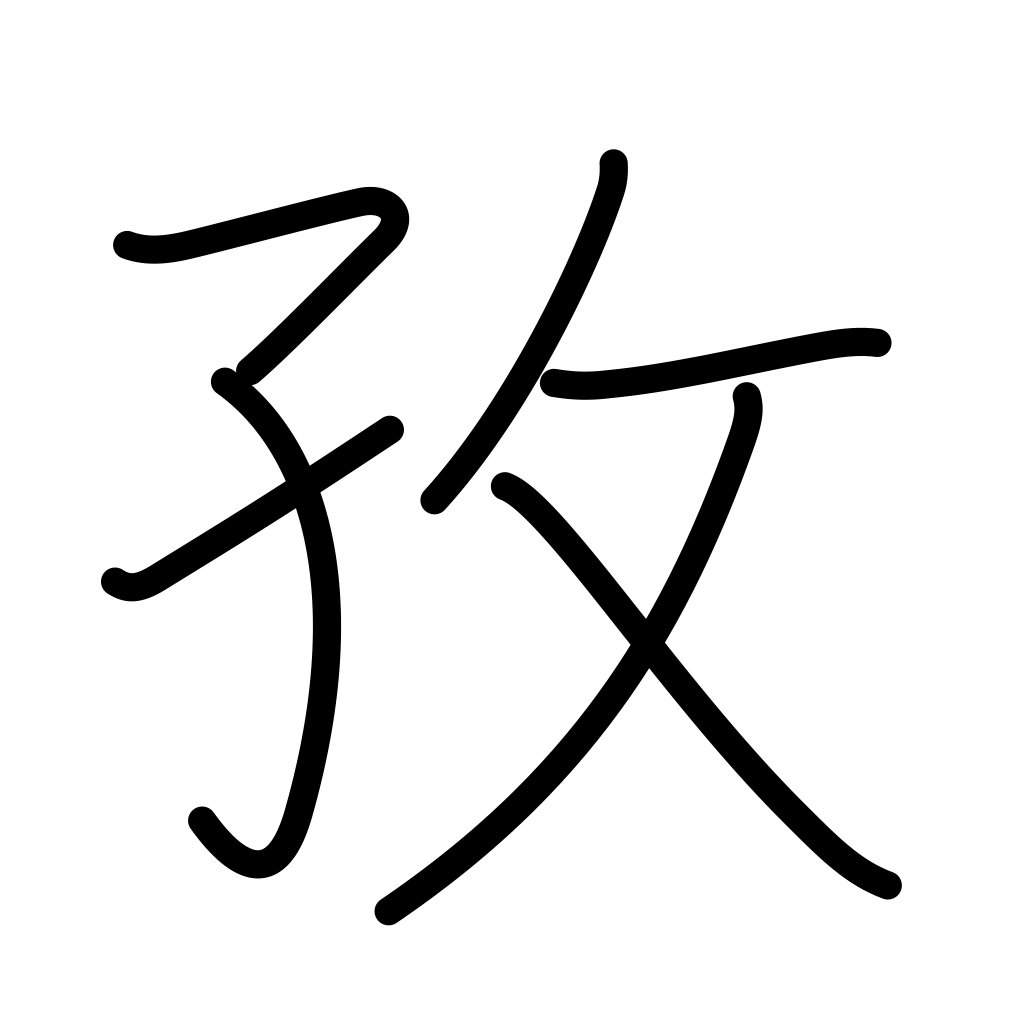
Meaning: industriousness